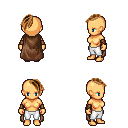
a pixel art fantasy rpg character, female body template, human, tanned skin, brown cape, white pants, brown long mohawk hairstyle, cloth bracers, four views (front, back, left, right), 2x2 character sprite sheet, small pixel art, hard edges, no anti-aliasing